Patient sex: M
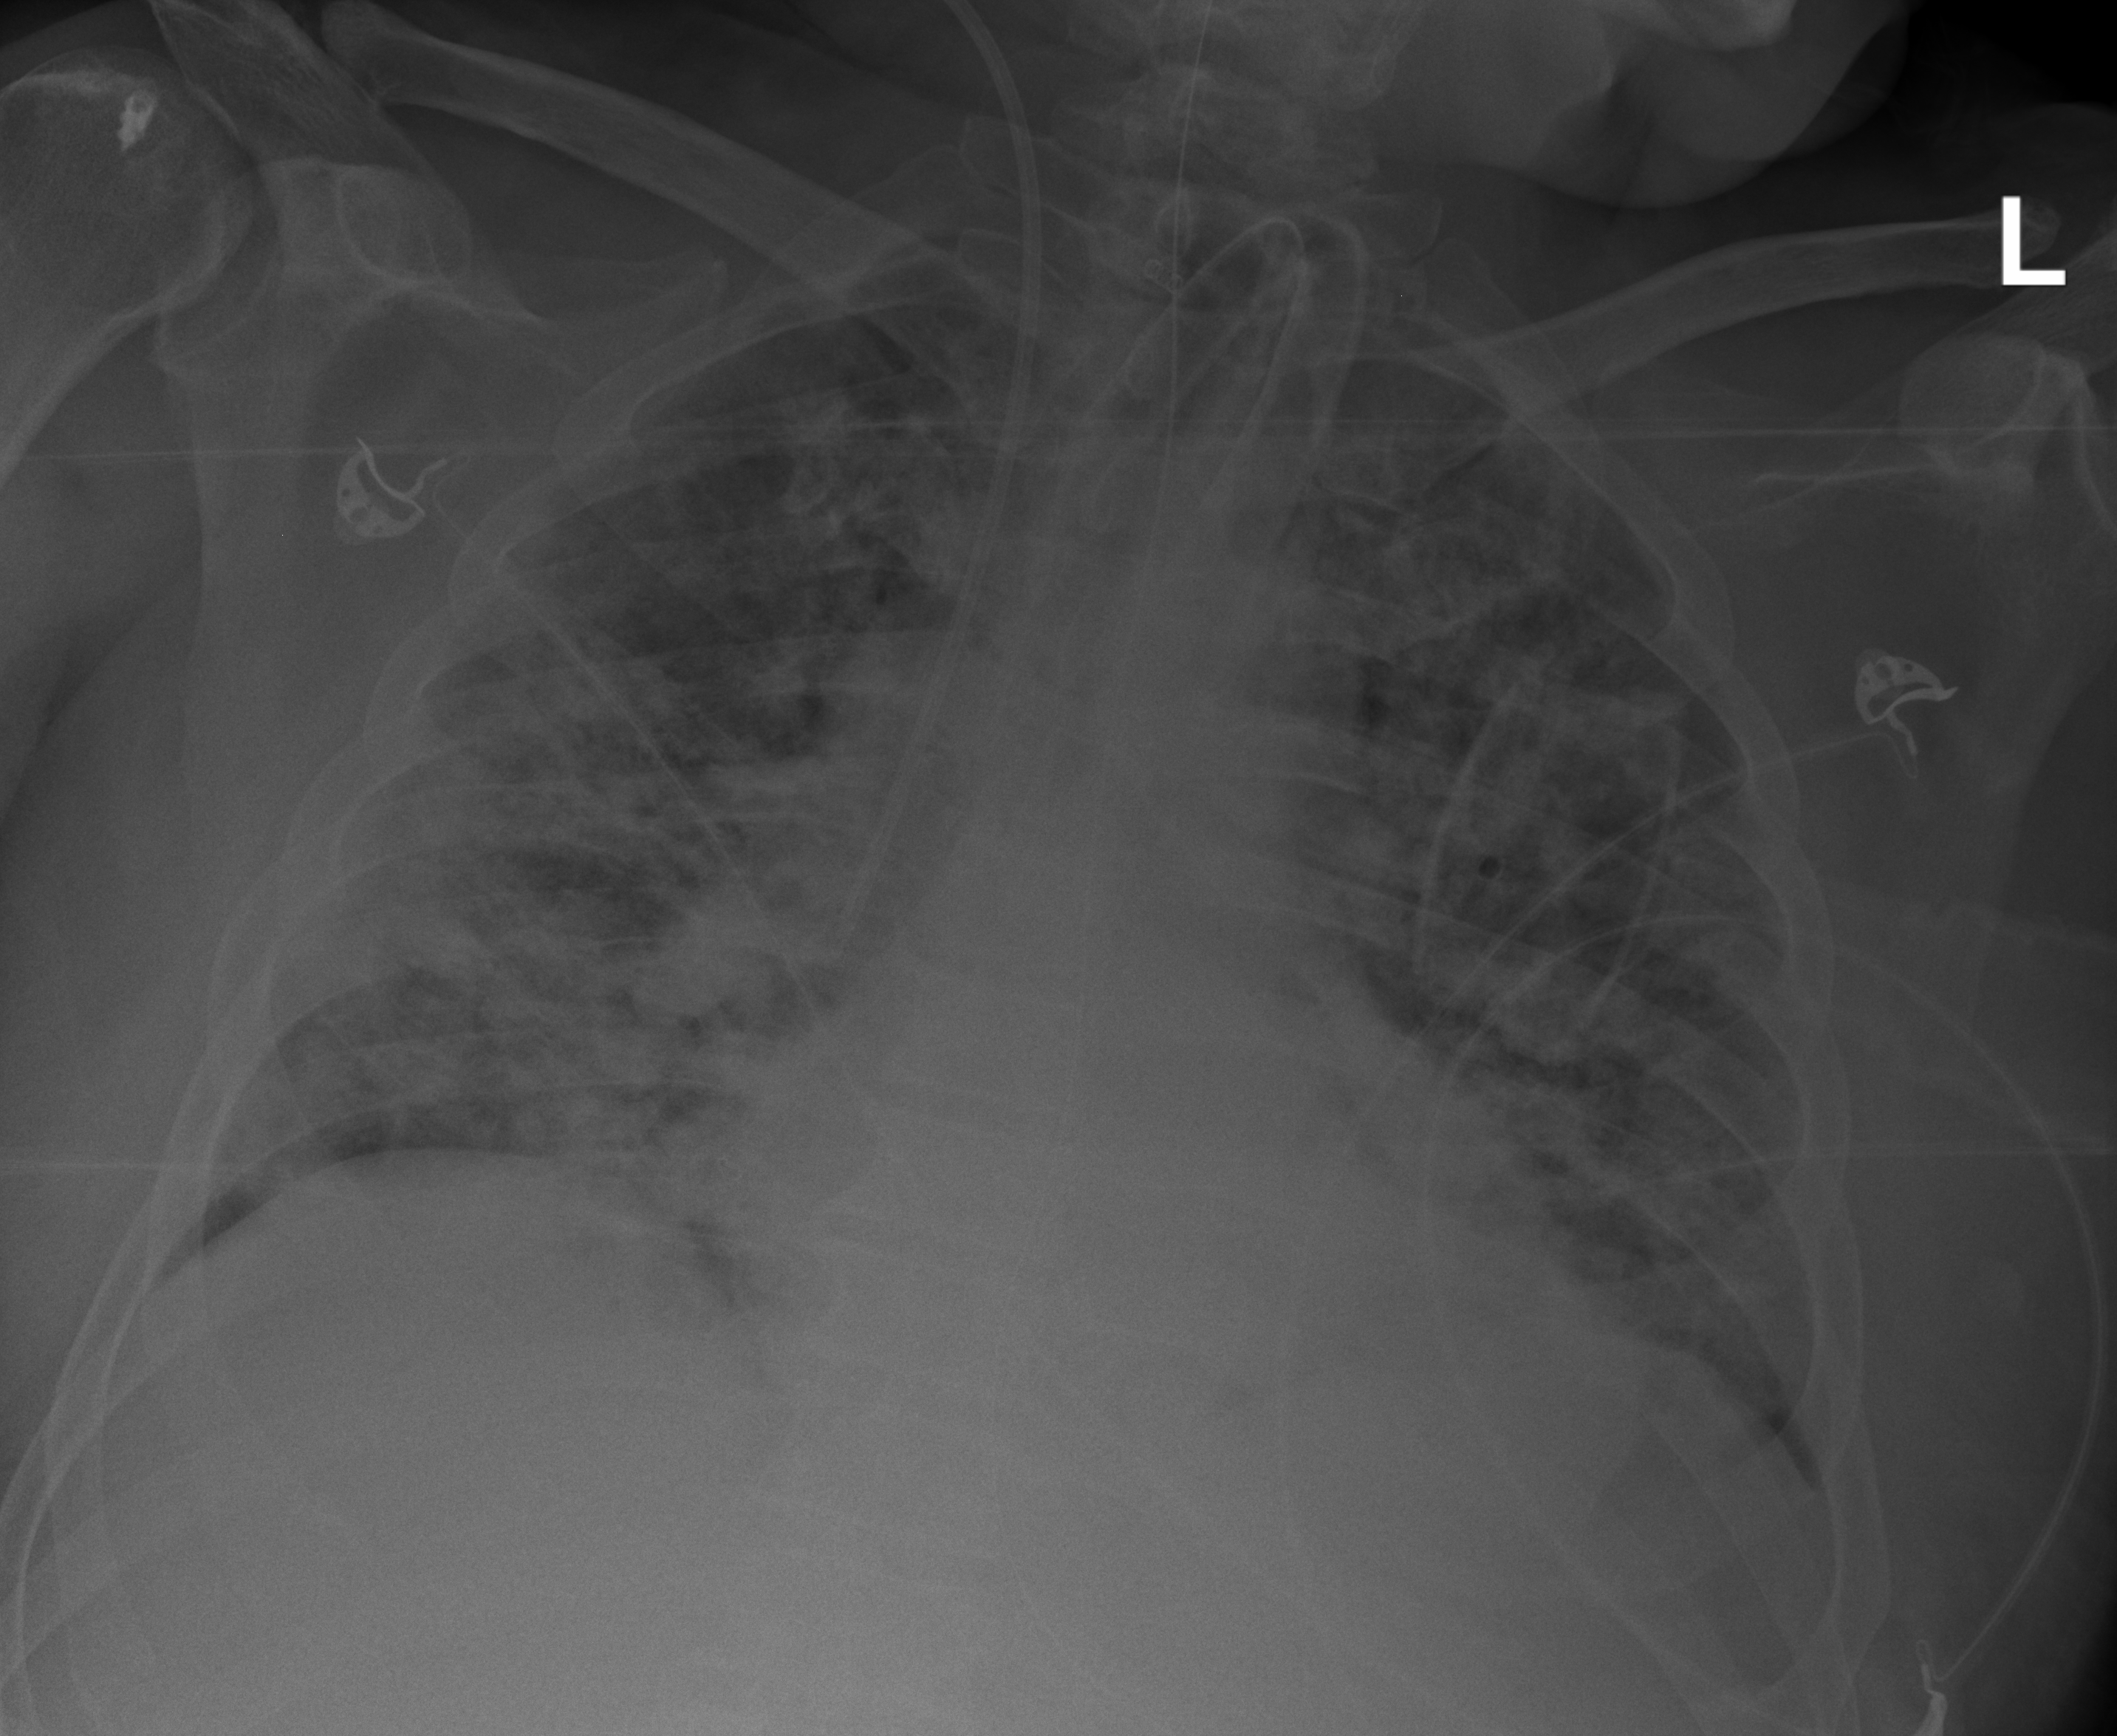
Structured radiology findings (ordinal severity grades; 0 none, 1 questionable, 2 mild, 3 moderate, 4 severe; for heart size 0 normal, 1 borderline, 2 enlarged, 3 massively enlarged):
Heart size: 0
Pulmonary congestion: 0
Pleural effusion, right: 0
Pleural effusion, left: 0
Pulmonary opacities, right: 3
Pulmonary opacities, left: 3
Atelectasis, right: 2
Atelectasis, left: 2